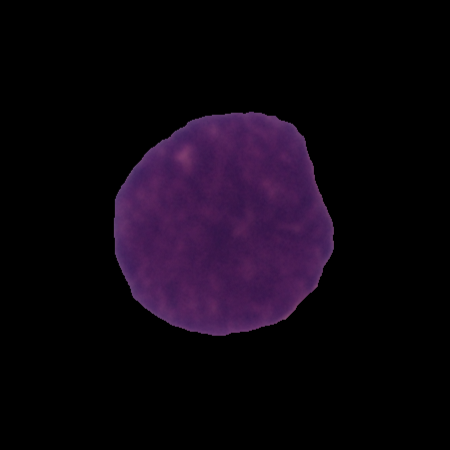
Label: cancer